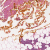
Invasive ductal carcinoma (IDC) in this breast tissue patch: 0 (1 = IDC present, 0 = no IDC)